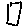
Label: square